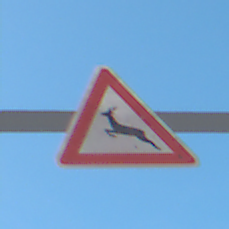
Verkehrszeichen: WildwechselRechts
Umgebung: Outdoor, Special
Tageszeit: Midday
Wetter: PartlyCloudy
Licht: Natural
Jahreszeit: NotSpecified
Kontrast: HighContrast